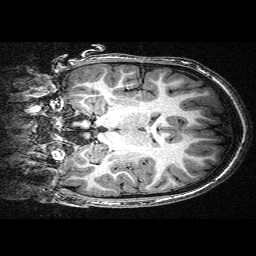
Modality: T1w
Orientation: coronal
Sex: male
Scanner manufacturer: siemens
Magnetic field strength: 3 T
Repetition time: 2.3 s
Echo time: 0.00336 s